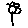
Label: flower